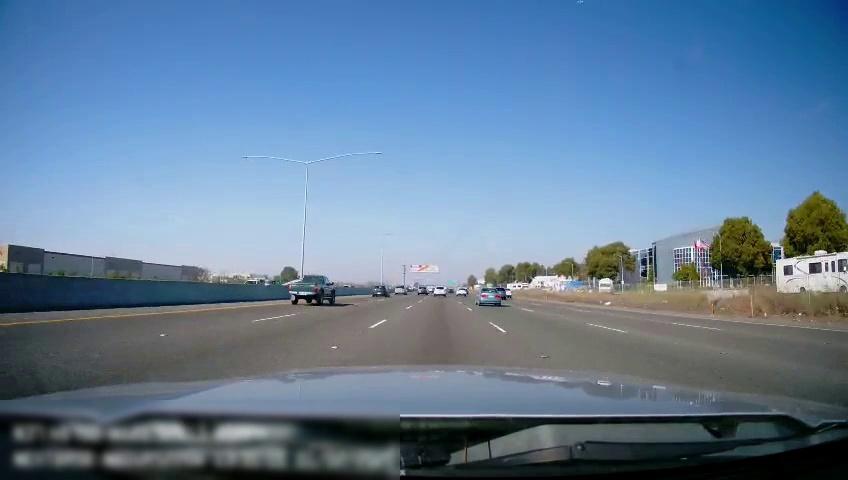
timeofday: Day
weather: Sunny
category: Drivable Space
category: Vehicles | Truck
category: Vehicles | Bus
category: Vehicles | Bus
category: Vehicles | Bus
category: Vehicles | SUV
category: Vehicles | SUV
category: Vehicles | Car
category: Vehicles | SUV
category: Vehicles | SUV
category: Vehicles | Car
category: Vehicles | Truck
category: Vehicles | SUV
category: Vehicles | Car
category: Lanes | Current Lane
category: Lanes | Current Lane
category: Lanes | Alternate Lane
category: Lanes | Alternate Lane
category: Lanes | Alternate Lane
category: Lanes | Alternate Lane
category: Lanes | Alternate Lane